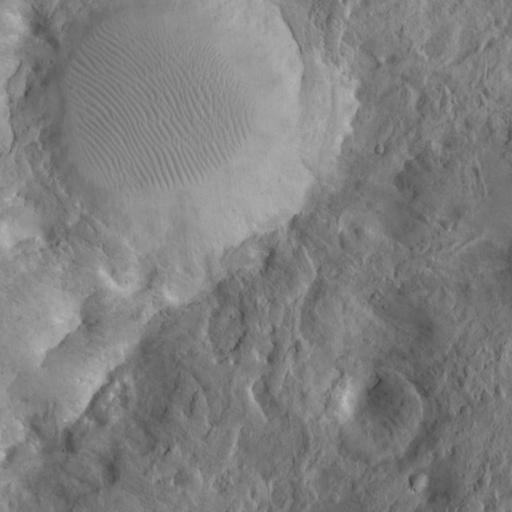
Objects detected: cone